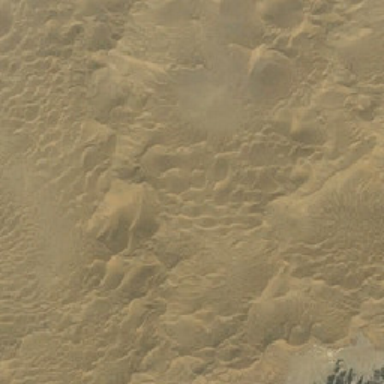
A bare land at the edge of the desert .